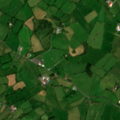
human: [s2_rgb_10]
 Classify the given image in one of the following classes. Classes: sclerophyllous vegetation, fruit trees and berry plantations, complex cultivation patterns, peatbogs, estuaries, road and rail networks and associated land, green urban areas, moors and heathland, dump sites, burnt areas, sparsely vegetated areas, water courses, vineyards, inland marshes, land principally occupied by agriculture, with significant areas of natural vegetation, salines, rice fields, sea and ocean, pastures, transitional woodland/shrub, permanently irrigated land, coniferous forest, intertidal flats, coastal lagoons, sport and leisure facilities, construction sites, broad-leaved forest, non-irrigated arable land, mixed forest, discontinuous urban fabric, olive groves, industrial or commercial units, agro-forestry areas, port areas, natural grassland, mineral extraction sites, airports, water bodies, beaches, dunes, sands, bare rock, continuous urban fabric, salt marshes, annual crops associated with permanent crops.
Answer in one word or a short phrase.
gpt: pastures